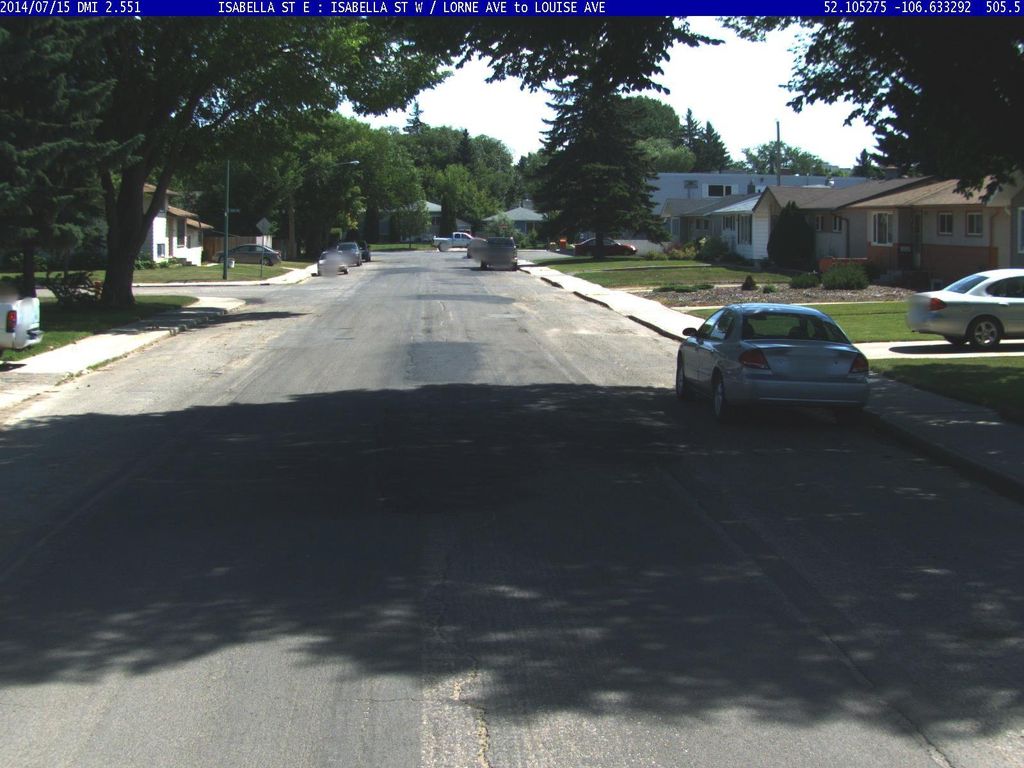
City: saskatoon